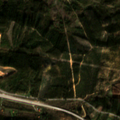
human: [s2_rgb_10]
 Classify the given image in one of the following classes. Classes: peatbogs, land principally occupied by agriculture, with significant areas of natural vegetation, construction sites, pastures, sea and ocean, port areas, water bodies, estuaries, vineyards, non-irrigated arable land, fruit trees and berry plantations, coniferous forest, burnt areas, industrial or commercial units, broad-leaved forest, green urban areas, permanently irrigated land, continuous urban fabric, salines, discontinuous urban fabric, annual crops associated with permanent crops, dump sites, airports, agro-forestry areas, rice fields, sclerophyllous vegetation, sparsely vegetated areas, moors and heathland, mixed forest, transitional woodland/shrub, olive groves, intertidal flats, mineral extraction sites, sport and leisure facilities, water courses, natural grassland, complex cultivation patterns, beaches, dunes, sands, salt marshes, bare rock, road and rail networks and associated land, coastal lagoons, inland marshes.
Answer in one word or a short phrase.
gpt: mineral extraction sites, complex cultivation patterns, land principally occupied by agriculture, with significant areas of natural vegetation, mixed forest, transitional woodland/shrub